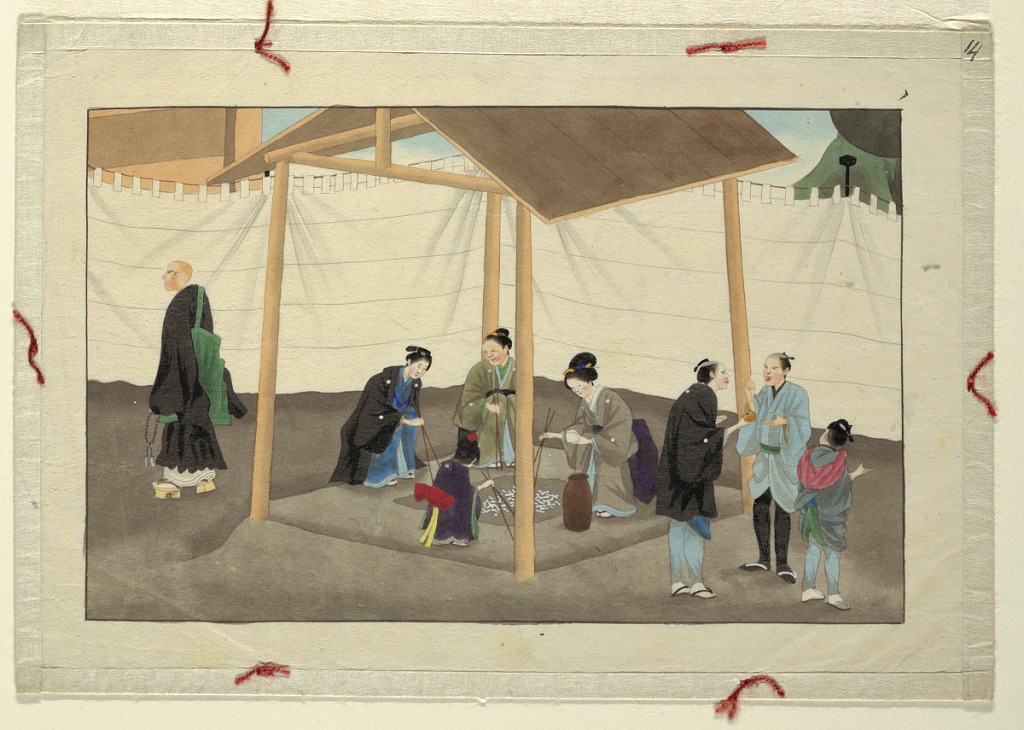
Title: One of Sixteen Scenes of the Death and Burial of a Man
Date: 19th century
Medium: Japan watercolor on silk or paper
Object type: Drawing
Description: From a series of sixteen scenes of the death and burial of a man in Japan.